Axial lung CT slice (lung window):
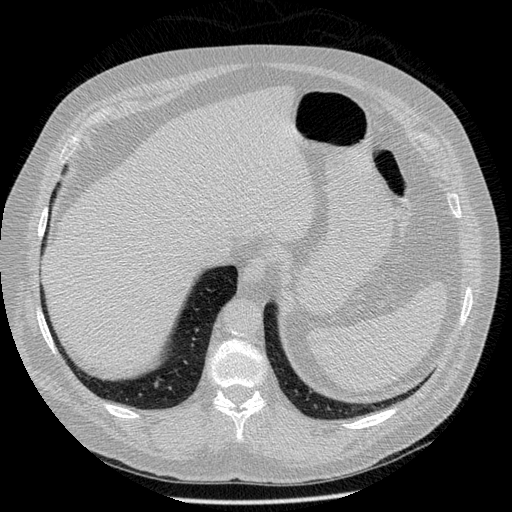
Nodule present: no